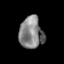
Tissue: skin
Cell type: Epithelial cells
Senescence score: 0.8293
Nuclear area (px): 734
Mean DAPI intensity: 131.511